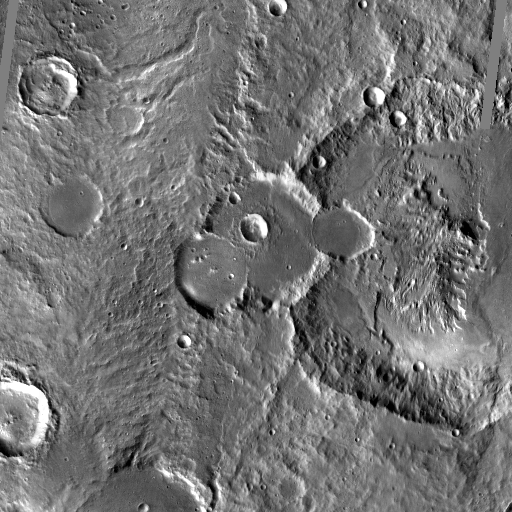
Crater classes present: Background, Other, Layered, Buried, Secondary